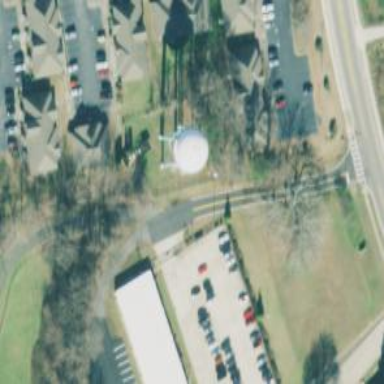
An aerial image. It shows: Water tower that is man-made.